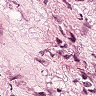
Metastatic tissue present: yes